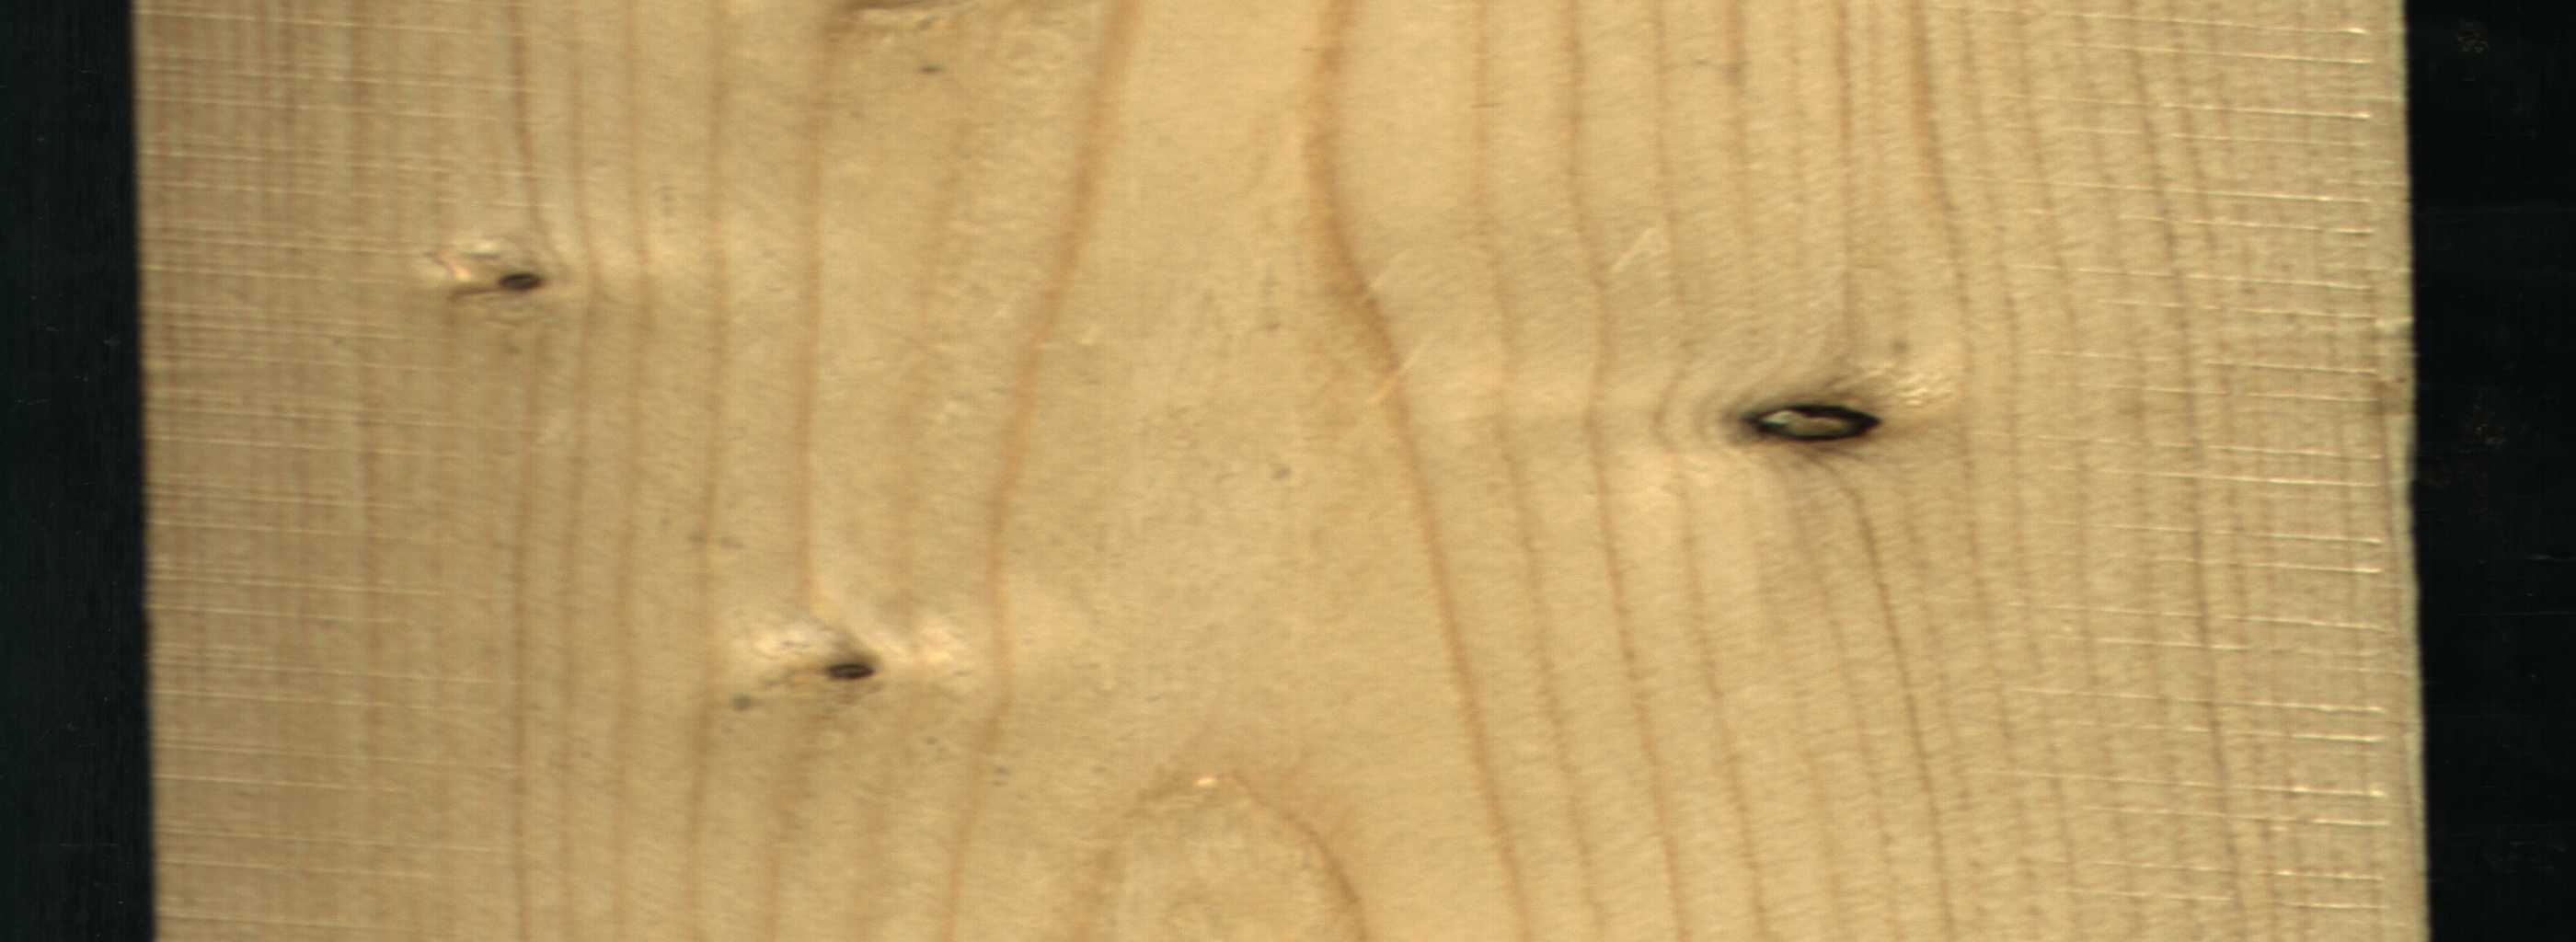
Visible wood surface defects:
Dead_Knot
Dead_Knot
Live_Knot